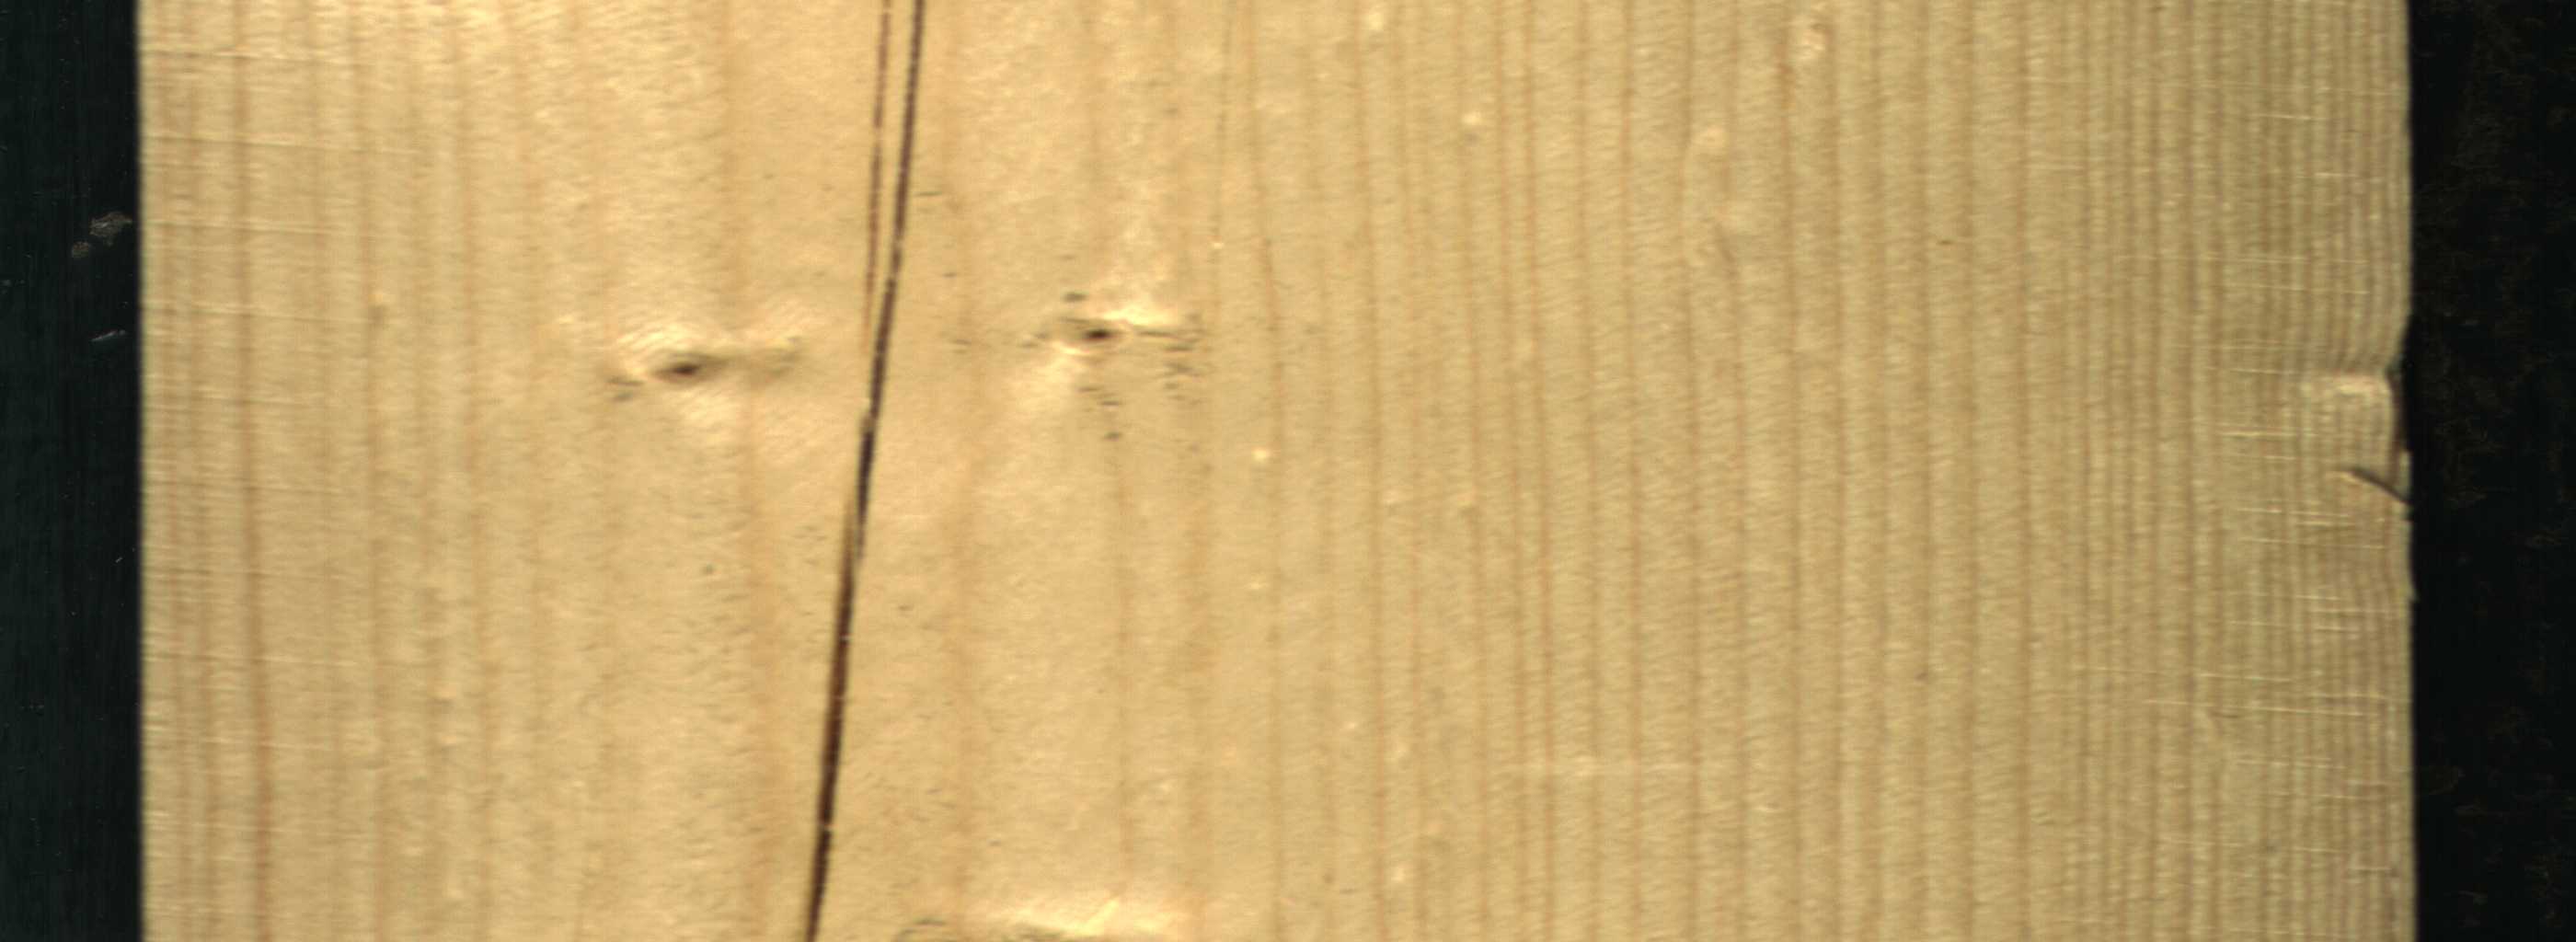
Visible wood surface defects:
Crack
Live_Knot
Live_Knot